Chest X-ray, AP view. Patient: 16 years old, sex M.
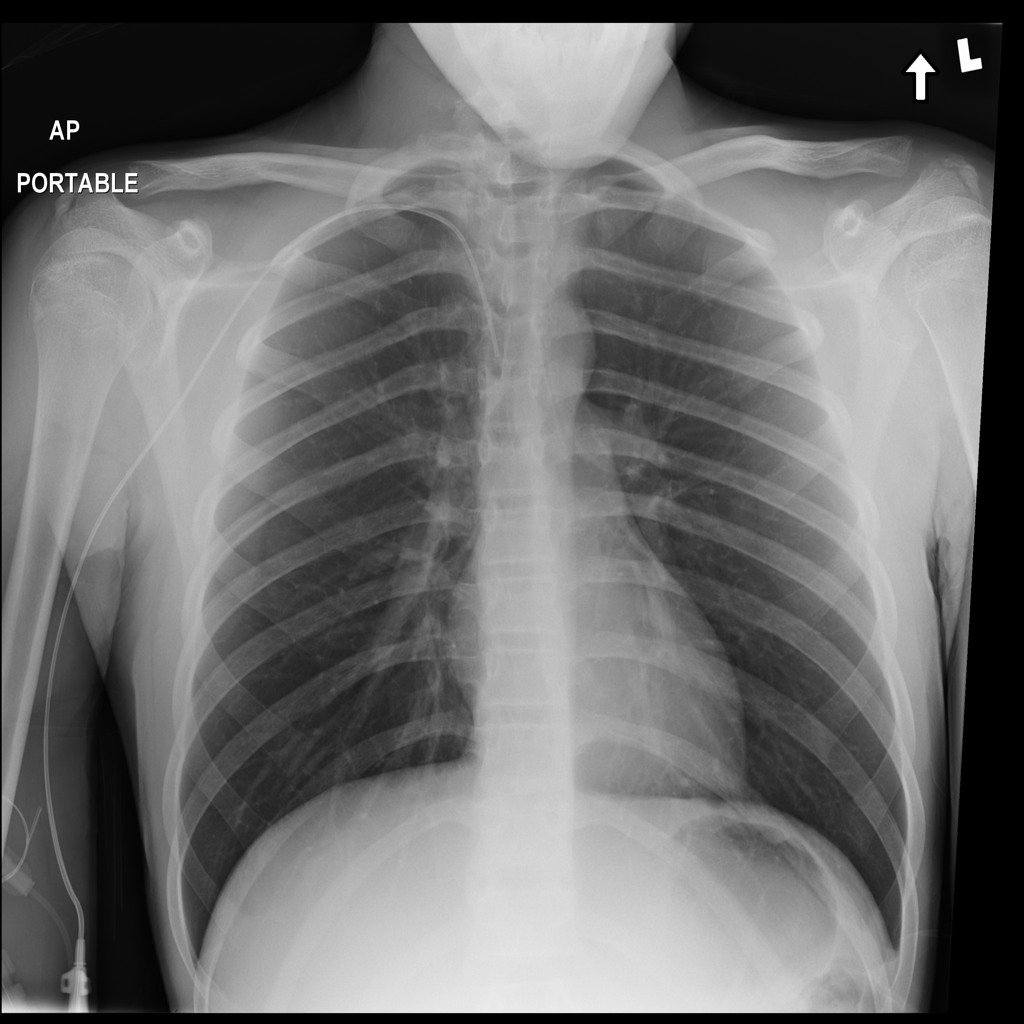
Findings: No Finding